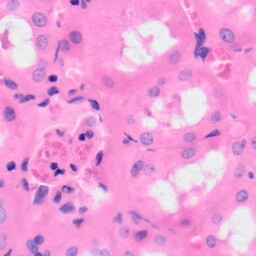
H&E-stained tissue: Kidney